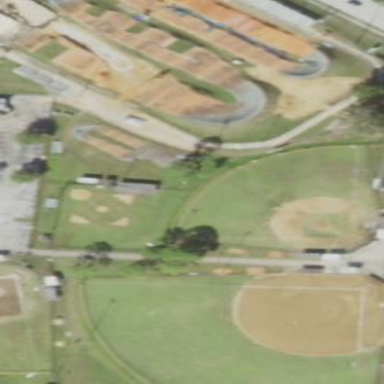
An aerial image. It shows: Baseball pitch for leisure land activities.